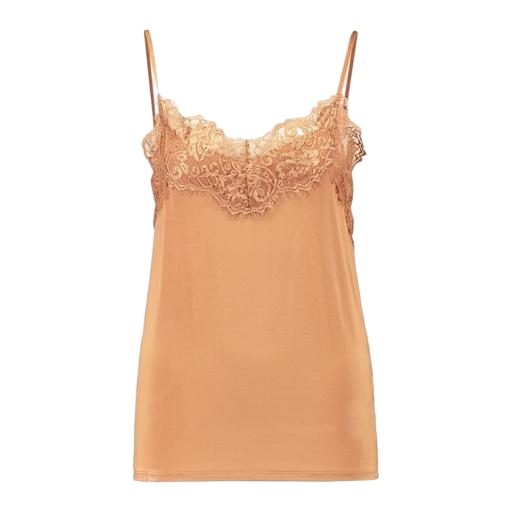
multicolor vila brown lace detail cami, beige joan cami, beige ezra busty cami, white background